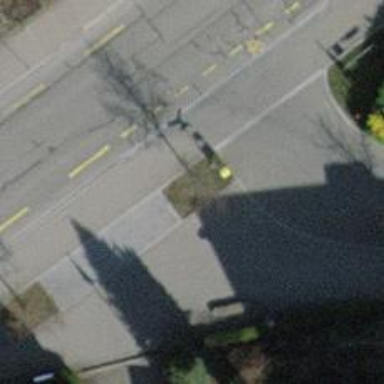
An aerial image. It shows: Post box.